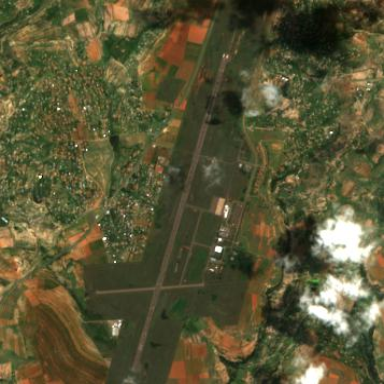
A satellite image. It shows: International public airport.